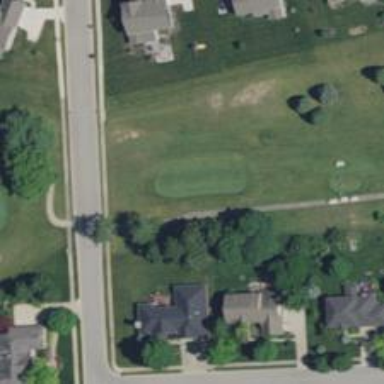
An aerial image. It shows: Golf cartpath that is also road path.